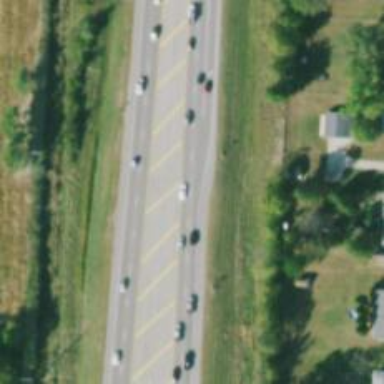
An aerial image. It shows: Trunk highway with expressway features.